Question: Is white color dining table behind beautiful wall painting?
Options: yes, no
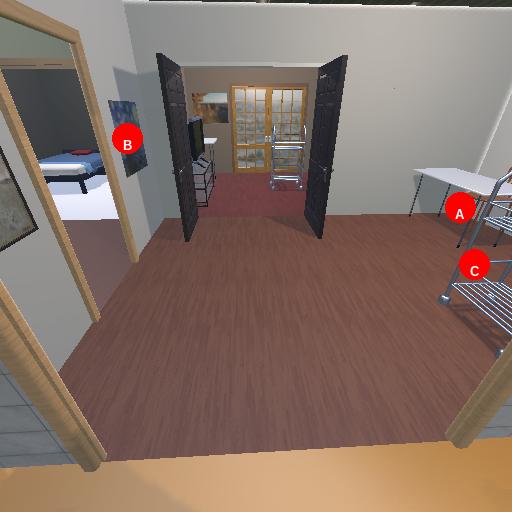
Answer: yes